Question: I have the following site structure:

What I'd expect this to do was to deny anyone who isn't a logged-in user with the 'RegisteredUser' role, except on 'Reset.aspx' and 'Validation.aspx', where it would allow anyone (logged-in or not) to access, but this isn't the case right now.
Everyone who isn't a 'RegisteredUser' isn't able to access these two pages, what am I doing wrong?
Even this won't work:
'''
<?xml version="1.0"?>
<configuration>
<location path="Reset.aspx">
<system.web>
<authorization>
<allow users="*" />
</authorization>
</system.web>
</location>
<location path="Validation.aspx">
<system.web>
<authorization>
<allow users="*" />
</authorization>
</system.web>
</location>
</configuration>
'''
It doesn't make any sense, isn't this supposed to be the system default?
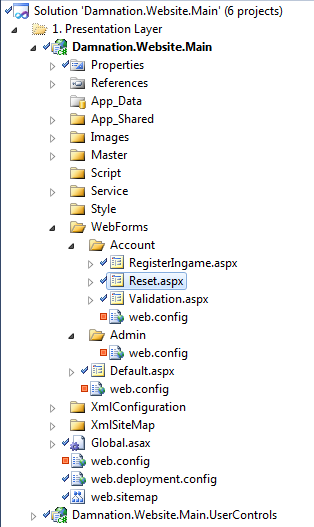
Answer: You do not need to map paths, only file names:
'''
<?xml version="1.0"?>
<configuration>
<location path="Reset.aspx">
<system.web>
<authorization>
<allow users="*" />
<deny />
</authorization>
</system.web>
</location>
<location path="Validation.aspx">
<system.web>
<authorization>
<allow users="*" />
</authorization>
</system.web>
</location>
<system.web>
<authorization>
<allow roles="RegisteredUser" />
<deny users="*" />
</authorization>
</system.web>
</configuration>
'''